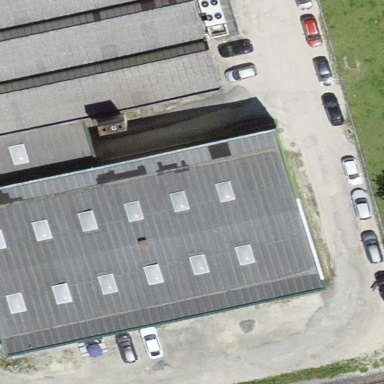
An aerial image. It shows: Industrial building.